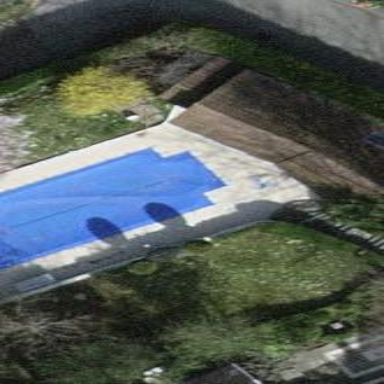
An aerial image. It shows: Swimming pool located in leisure land.